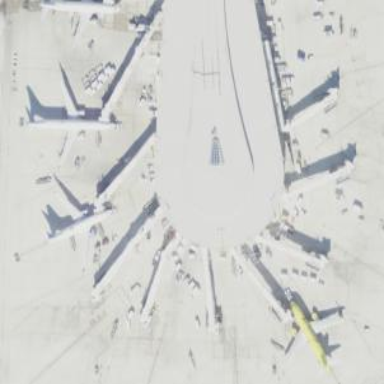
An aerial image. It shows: Airport gate.